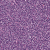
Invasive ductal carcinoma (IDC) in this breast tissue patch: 1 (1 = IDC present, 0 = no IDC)